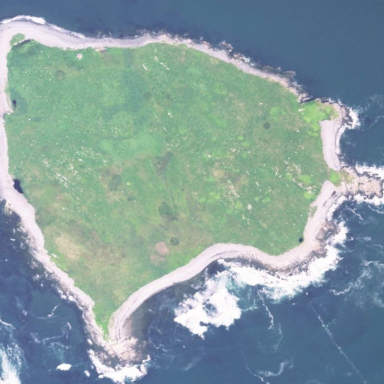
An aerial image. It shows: Island with natural coastline.